Aerial crown-view tile of a tropical tree (Barro Colorado Island, Panama), acquired 20250414:
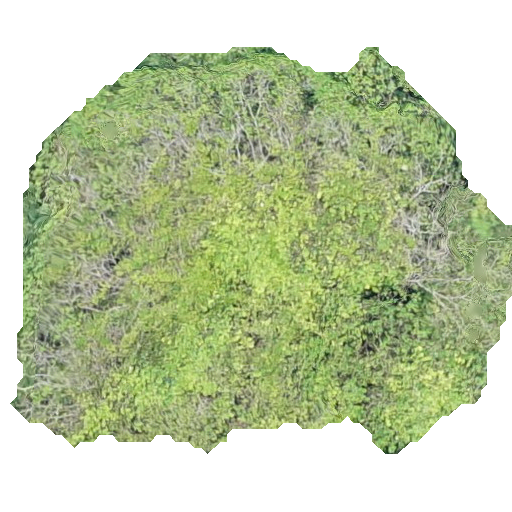
Species: Hura crepitans
GBIF accepted scientific name: Hura crepitans
Crown area: 240.937 m²